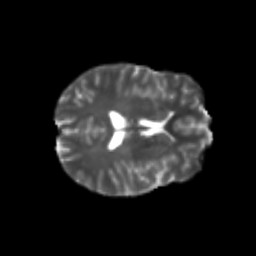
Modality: T2w
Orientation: axial
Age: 23
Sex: female
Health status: healthy
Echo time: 0.074 s